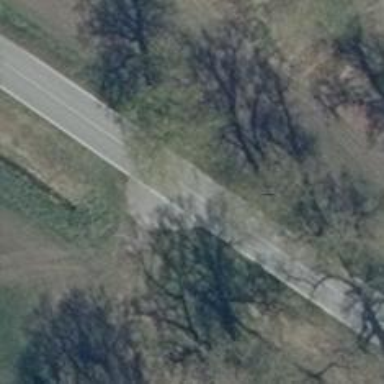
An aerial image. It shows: Asphalt road classified as tertiary.